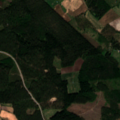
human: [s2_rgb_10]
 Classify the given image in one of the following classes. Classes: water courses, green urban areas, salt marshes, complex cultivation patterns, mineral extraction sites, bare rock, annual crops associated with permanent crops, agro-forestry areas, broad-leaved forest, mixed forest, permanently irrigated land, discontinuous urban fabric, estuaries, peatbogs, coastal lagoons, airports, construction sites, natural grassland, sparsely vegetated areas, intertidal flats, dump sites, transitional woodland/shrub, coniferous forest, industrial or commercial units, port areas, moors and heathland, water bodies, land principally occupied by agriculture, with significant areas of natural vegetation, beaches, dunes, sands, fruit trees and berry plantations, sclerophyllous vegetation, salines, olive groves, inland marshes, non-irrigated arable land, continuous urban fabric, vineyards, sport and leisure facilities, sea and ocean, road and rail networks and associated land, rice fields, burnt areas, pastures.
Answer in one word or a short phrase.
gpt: non-irrigated arable land, land principally occupied by agriculture, with significant areas of natural vegetation, coniferous forest, mixed forest